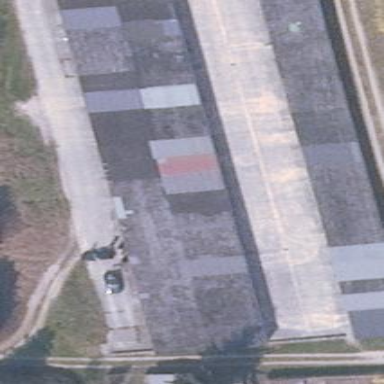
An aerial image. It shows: Garage.